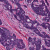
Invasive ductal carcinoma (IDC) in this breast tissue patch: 1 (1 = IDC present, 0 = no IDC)